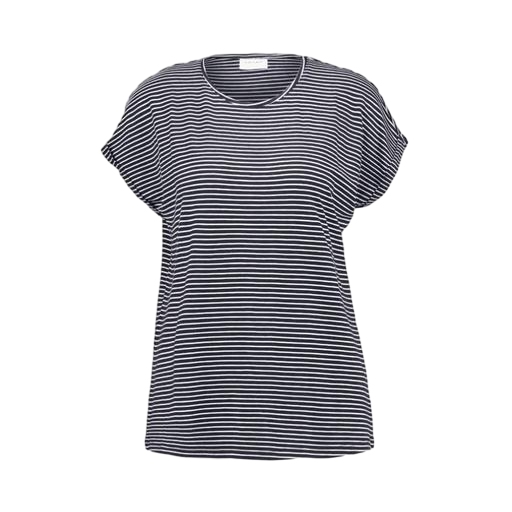
blue striped cap-sleeve tee, mina t-shirt black white stripe, black women's striped t-shirt, white background